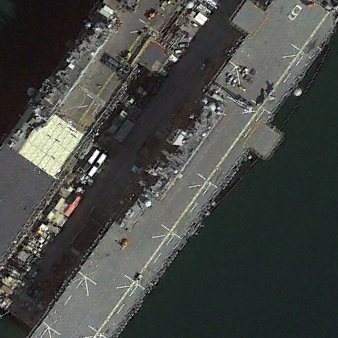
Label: assault